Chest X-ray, PA view. Patient: 35 years old, sex F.
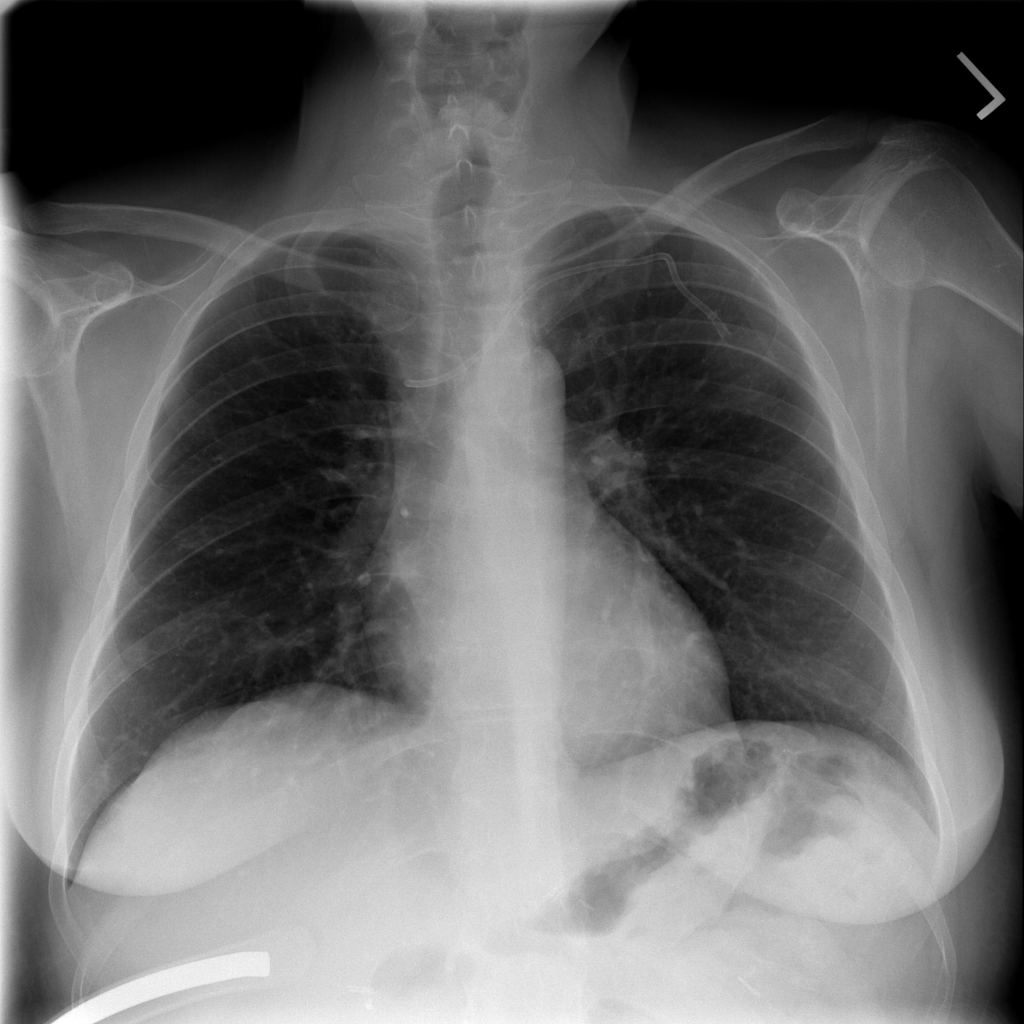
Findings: Nodule